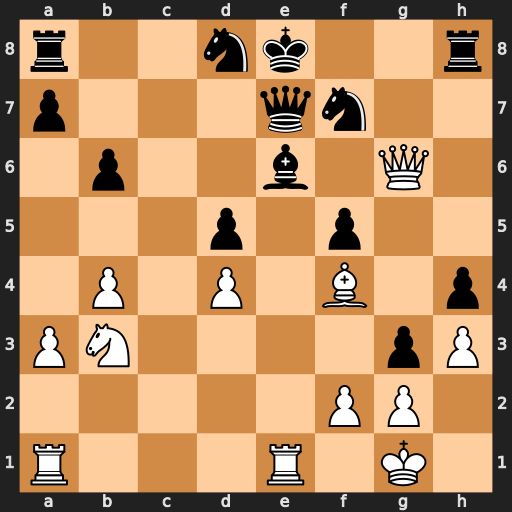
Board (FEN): r2nk2r/p3qn2/1p2b1Q1/3p1p2/1P1P1B1p/PN4pP/5PP1/R3R1K1
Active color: w
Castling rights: kq
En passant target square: -
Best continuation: Rac1 Rc8 Rxc8 Bxc8 Rxe7+